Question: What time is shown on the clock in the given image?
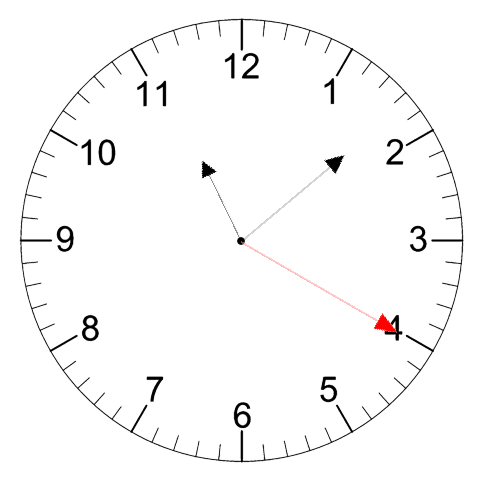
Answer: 11:08:20